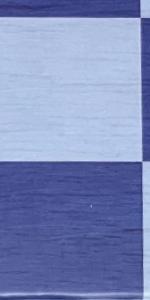
Label: Empty